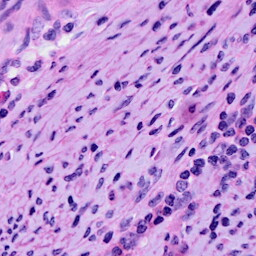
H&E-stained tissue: Cervix